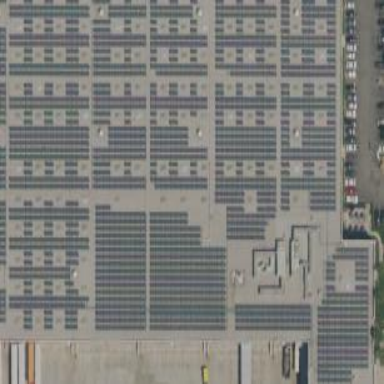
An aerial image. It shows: Solar power generator utilizing photovoltaic technology with solar photovoltaic panels.